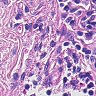
Metastatic tissue present: no